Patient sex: M
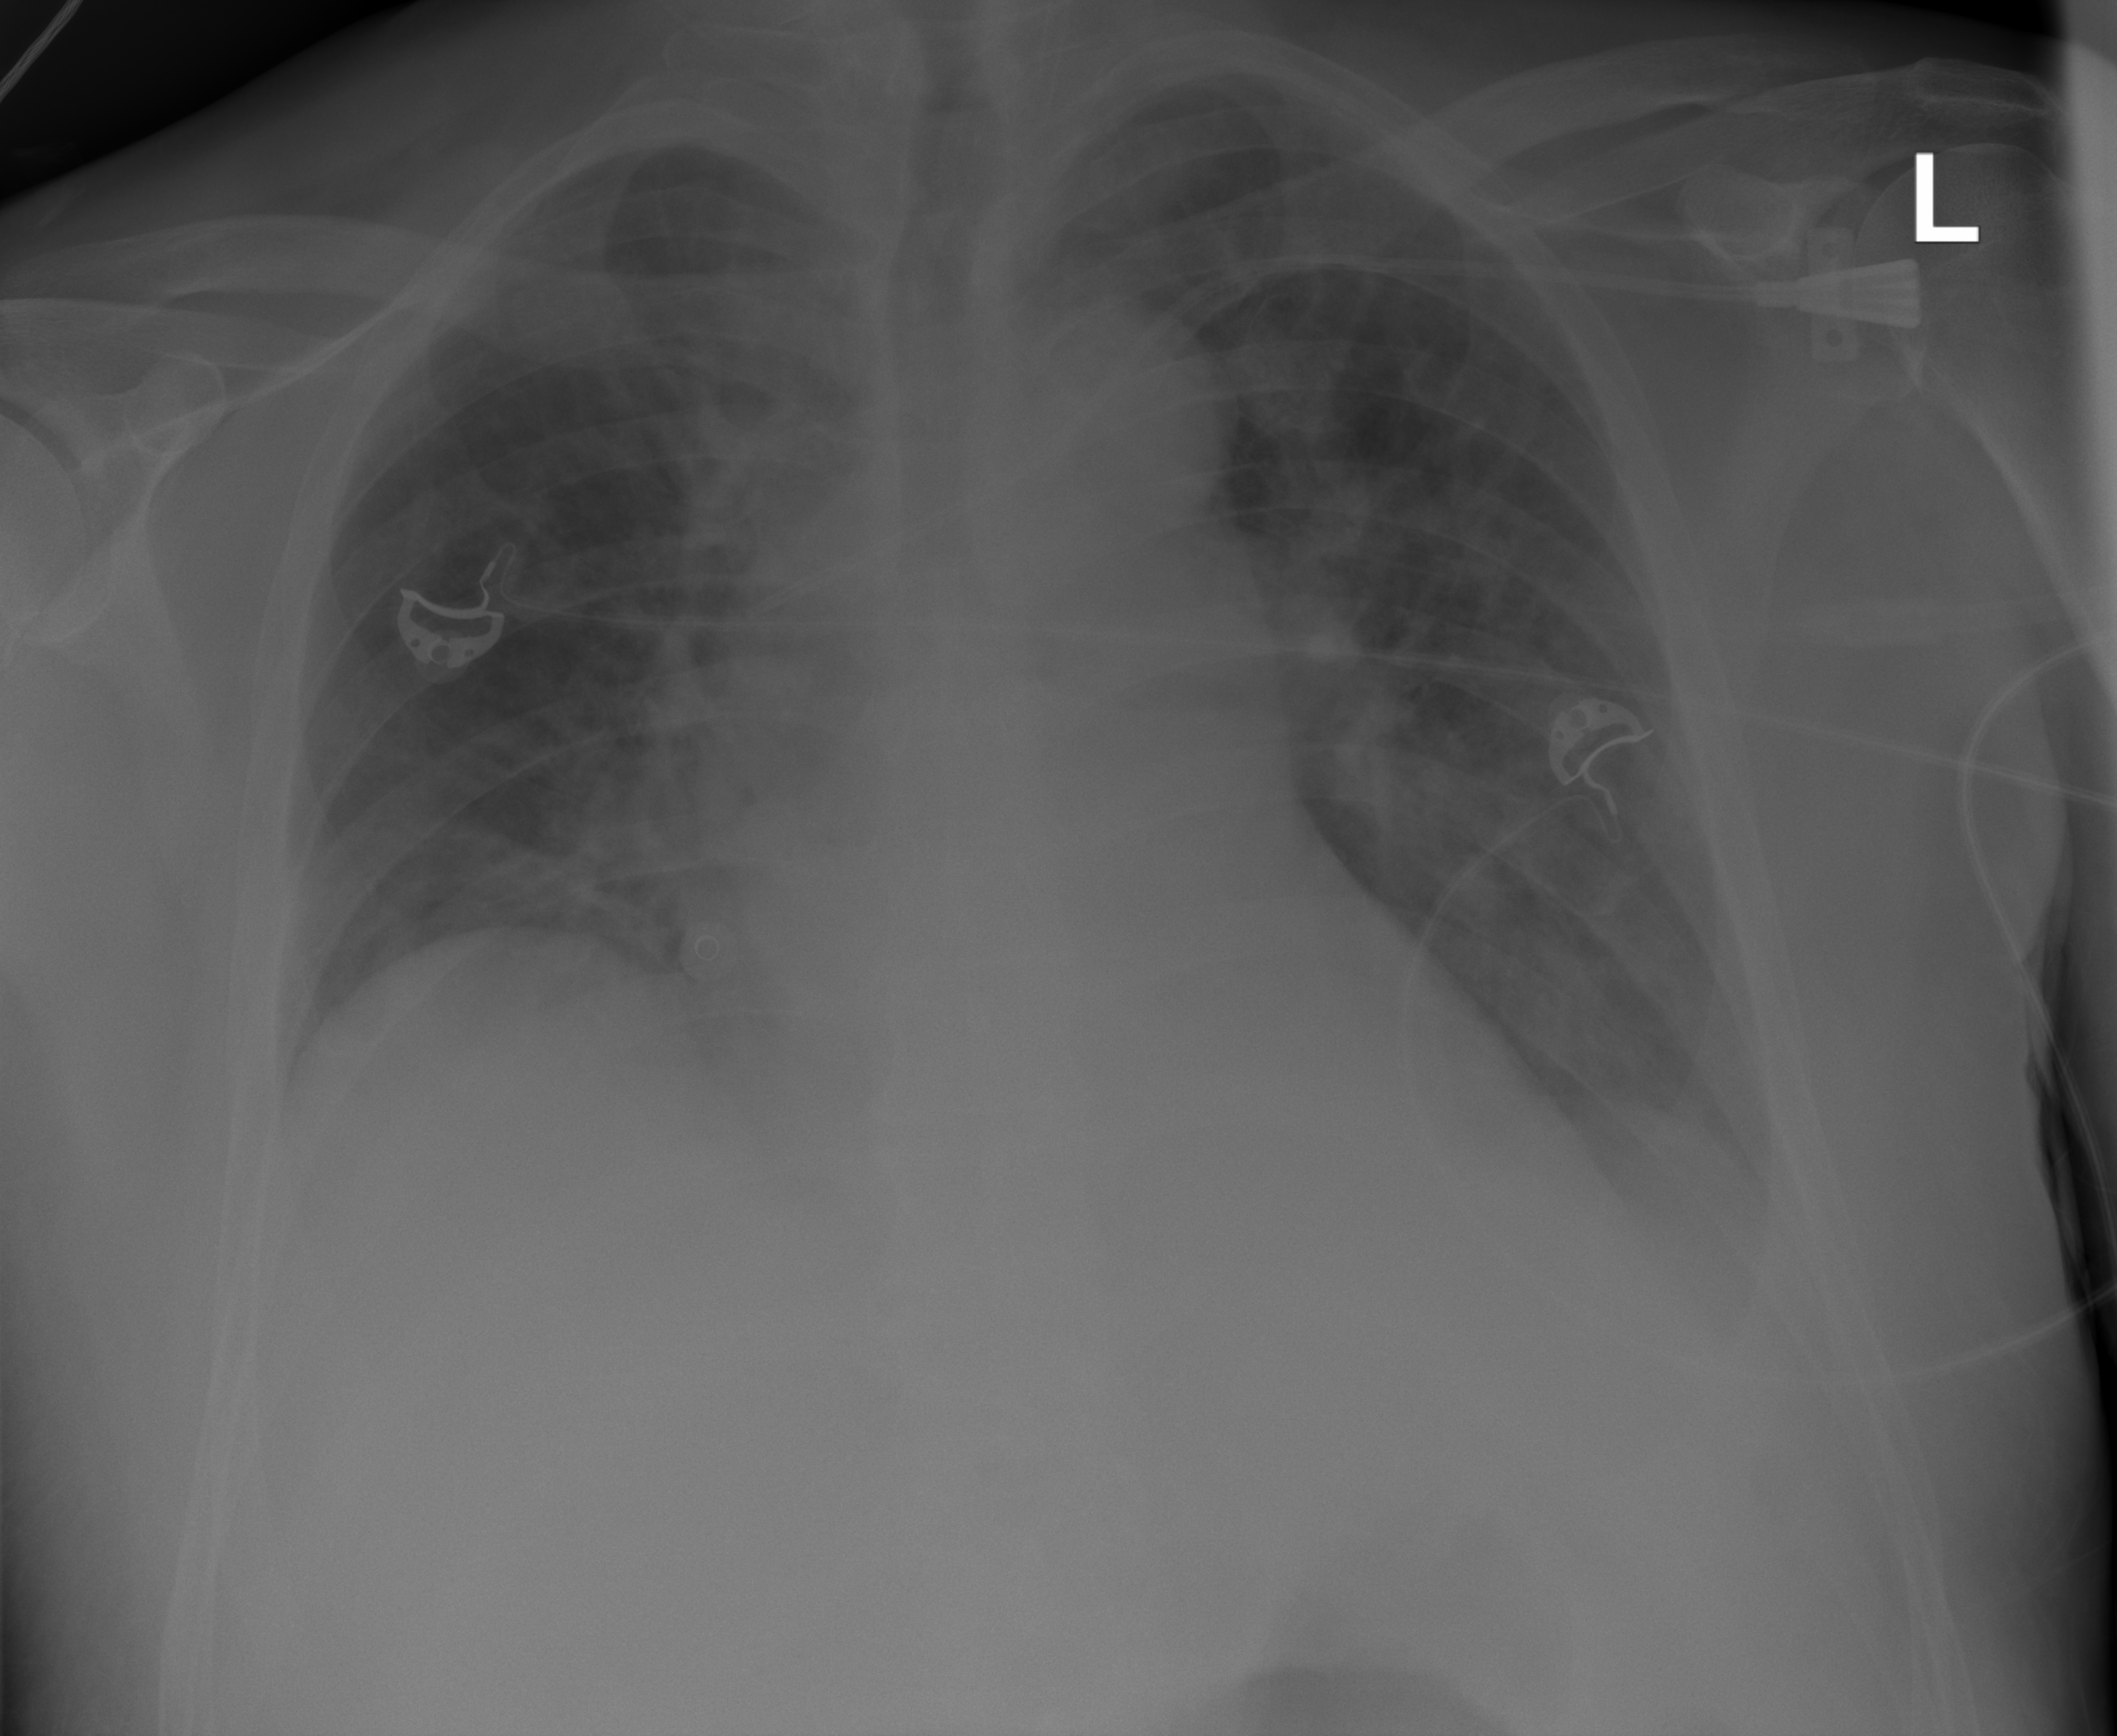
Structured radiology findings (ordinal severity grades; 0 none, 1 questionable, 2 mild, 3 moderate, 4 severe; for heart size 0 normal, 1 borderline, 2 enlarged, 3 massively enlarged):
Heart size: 2
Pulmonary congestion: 2
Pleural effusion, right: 0
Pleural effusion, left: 2
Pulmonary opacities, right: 2
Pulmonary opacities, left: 0
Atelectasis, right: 2
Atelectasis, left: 2